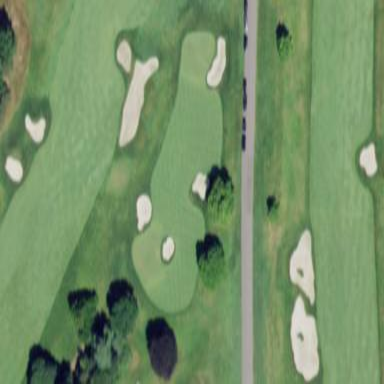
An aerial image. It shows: Golf pitch.